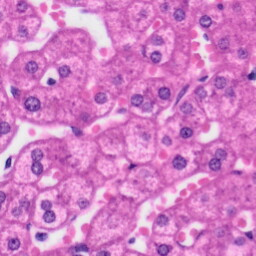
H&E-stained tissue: Liver